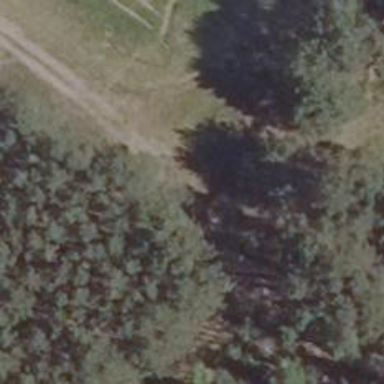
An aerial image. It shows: Sandy track road with grade3 tracktype.